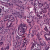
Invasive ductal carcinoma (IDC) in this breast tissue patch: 1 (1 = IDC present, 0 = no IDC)